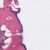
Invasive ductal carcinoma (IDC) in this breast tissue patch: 0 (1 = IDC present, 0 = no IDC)